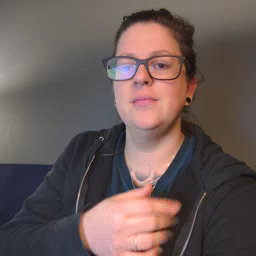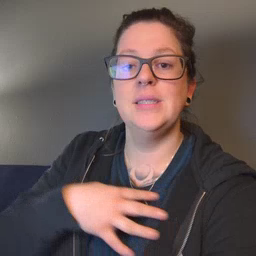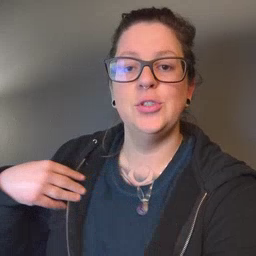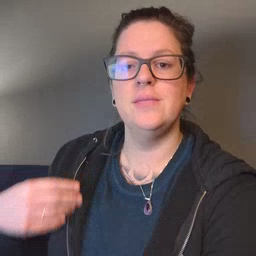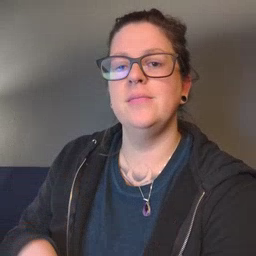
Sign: zebra